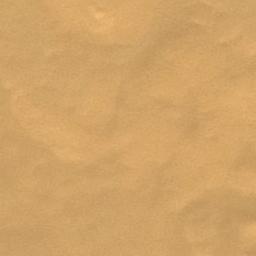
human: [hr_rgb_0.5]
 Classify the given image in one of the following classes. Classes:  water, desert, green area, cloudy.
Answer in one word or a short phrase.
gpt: desert